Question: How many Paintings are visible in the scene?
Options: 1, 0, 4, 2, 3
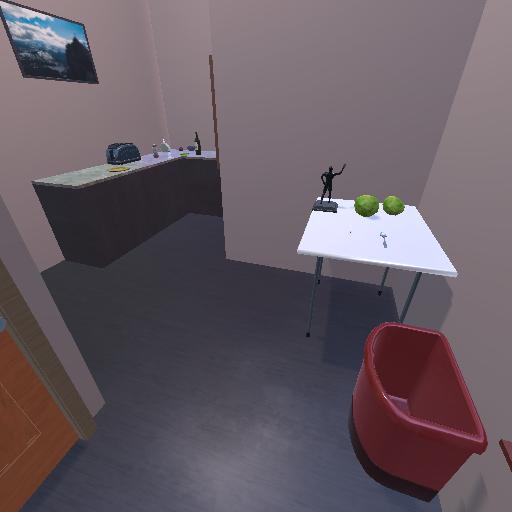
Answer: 1